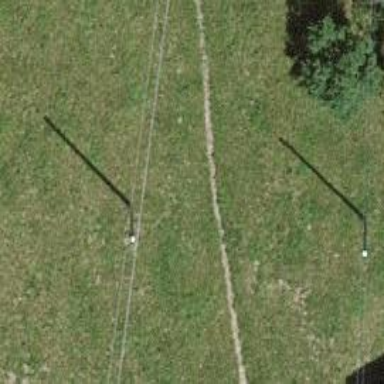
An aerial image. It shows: Utility pole in the area.